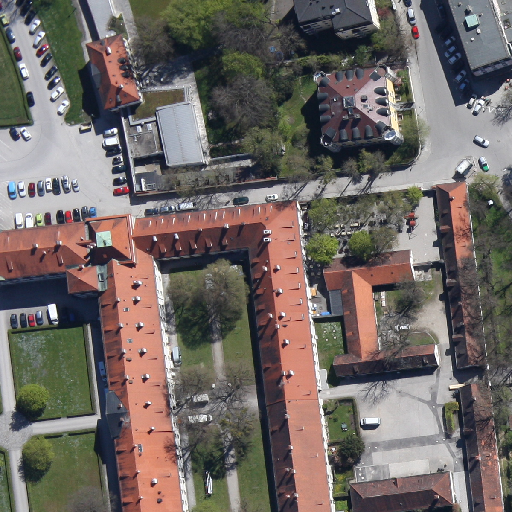
Referring expression: sidewalk